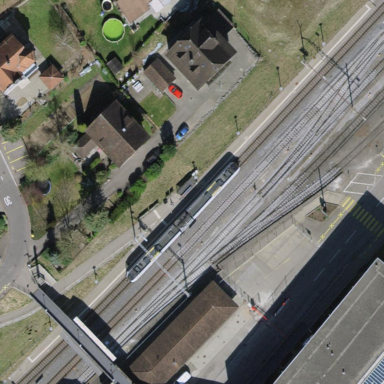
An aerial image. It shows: Platform for public transport at railway station.